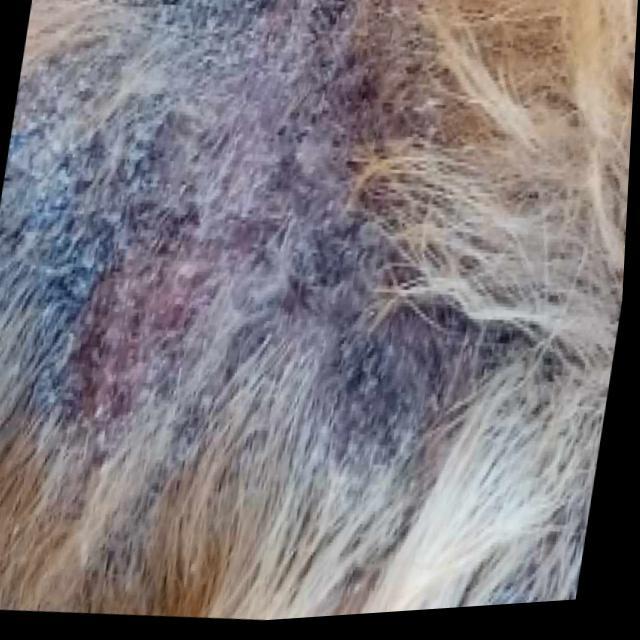
Canine demodicosis (Demodex mange) — caused by Demodex canis mites. Presents with alopecia, follicular papules, pustules, and comedones. Often localized on face and forelimbs.